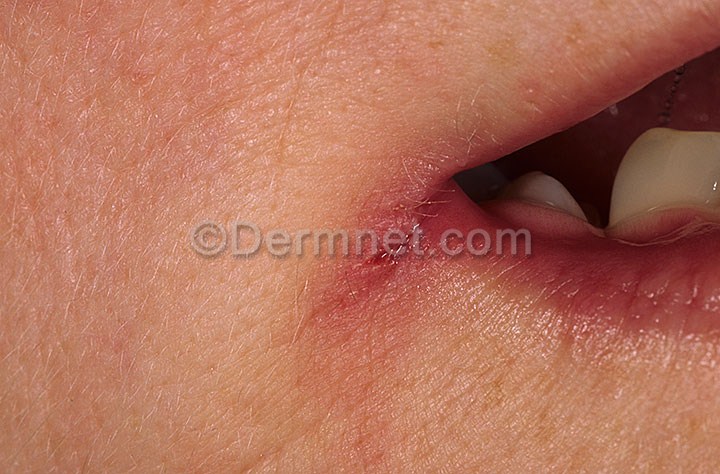
Disease: Tinea Ringworm Candidiasis and other Fungal Infections